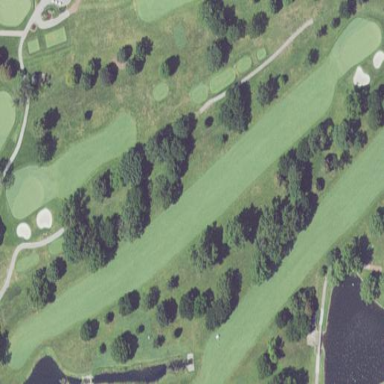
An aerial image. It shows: Golf fairway surrounded by grass.